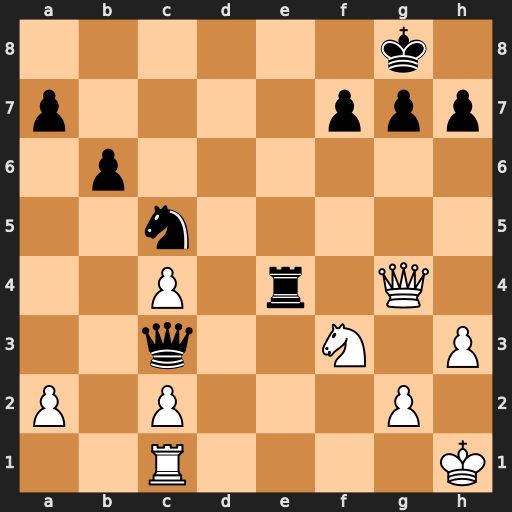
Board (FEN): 6k1/p4ppp/1p6/2n5/2P1r1Q1/2q2N1P/P1P3P1/2R4K
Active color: w
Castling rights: -
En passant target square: -
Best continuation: Qc8+ Re8 Qxe8#